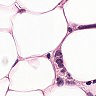
Metastatic tissue present: yes